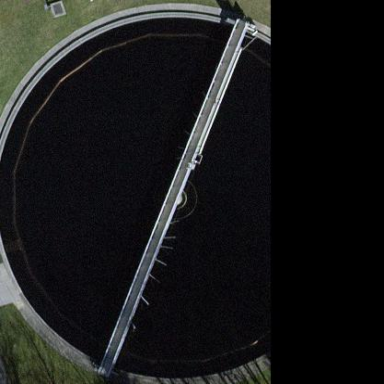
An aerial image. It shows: Body of wastewater.